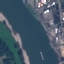
Land use / land cover: River